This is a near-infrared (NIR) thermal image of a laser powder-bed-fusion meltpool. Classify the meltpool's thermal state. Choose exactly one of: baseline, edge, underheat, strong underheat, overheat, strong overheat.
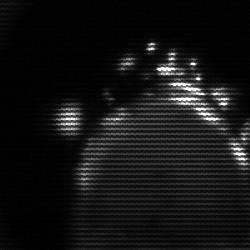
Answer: edge